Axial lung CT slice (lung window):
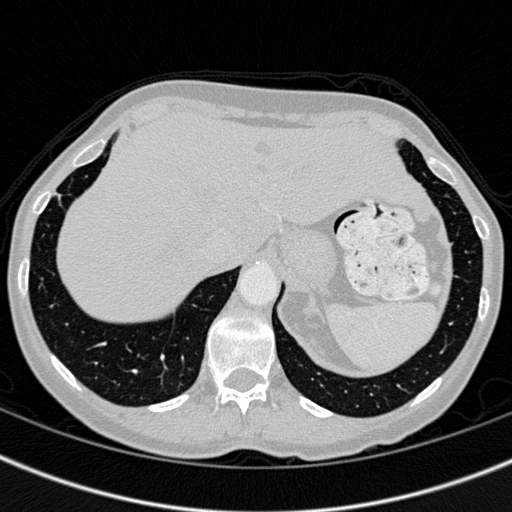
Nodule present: no